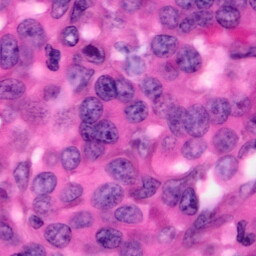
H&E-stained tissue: Pancreatic